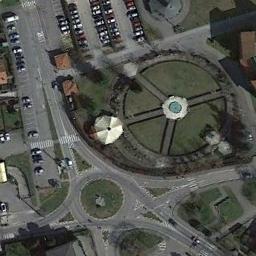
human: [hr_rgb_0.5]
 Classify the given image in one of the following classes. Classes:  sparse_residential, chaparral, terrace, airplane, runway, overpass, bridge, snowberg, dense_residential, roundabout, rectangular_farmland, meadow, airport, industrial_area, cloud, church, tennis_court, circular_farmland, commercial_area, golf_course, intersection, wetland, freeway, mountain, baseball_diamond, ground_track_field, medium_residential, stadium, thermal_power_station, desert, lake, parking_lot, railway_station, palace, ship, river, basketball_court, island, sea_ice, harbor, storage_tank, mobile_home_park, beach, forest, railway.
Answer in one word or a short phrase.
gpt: roundabout